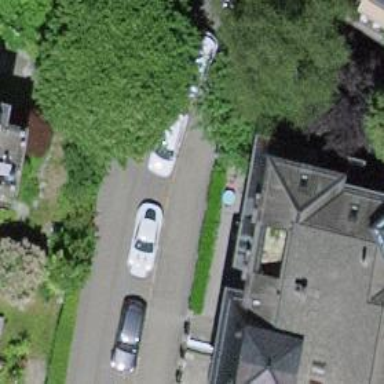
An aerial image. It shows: Residential road with separate asphalt sidewalk.